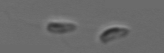
Label: Dinobryon